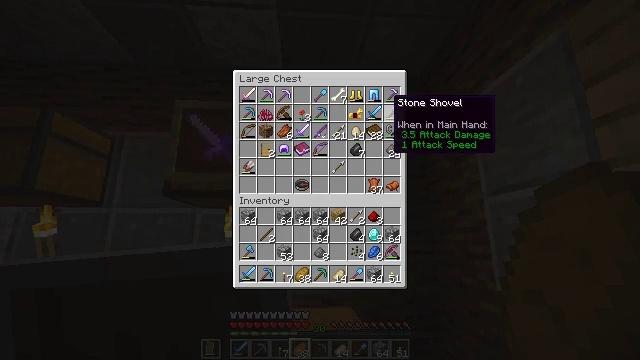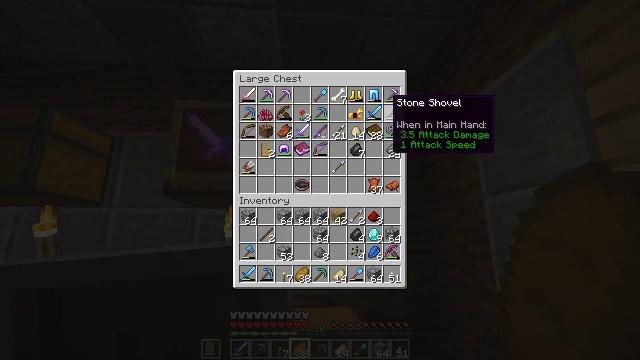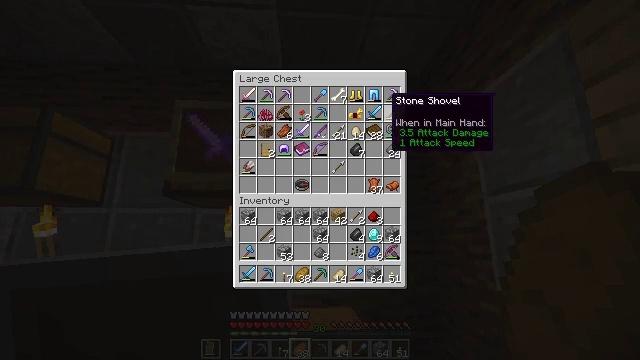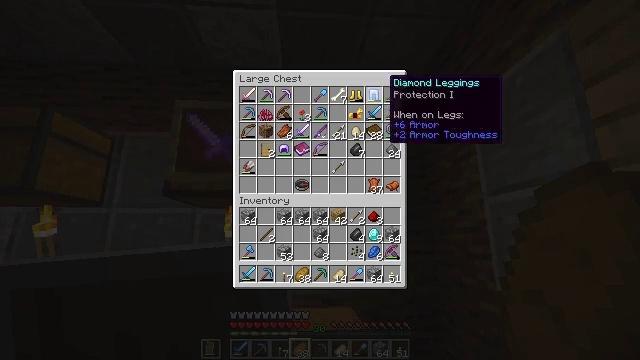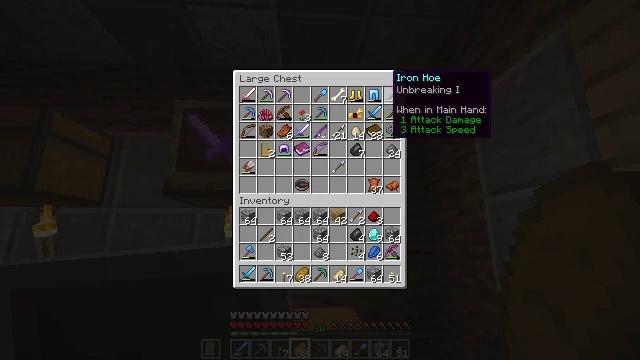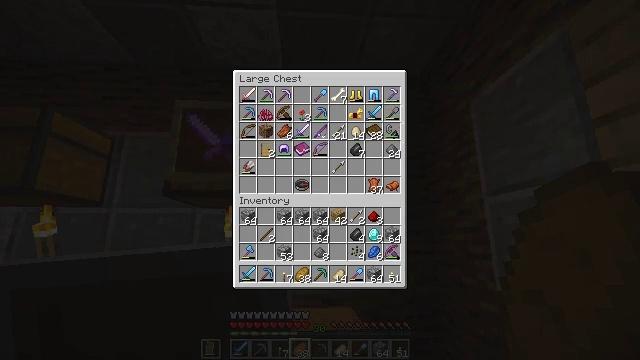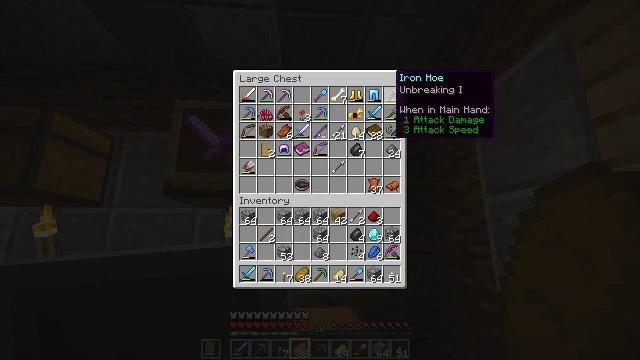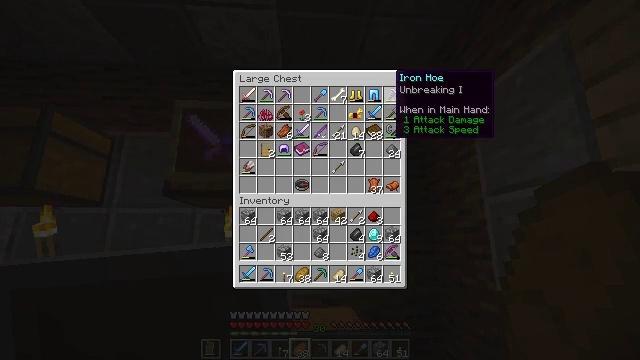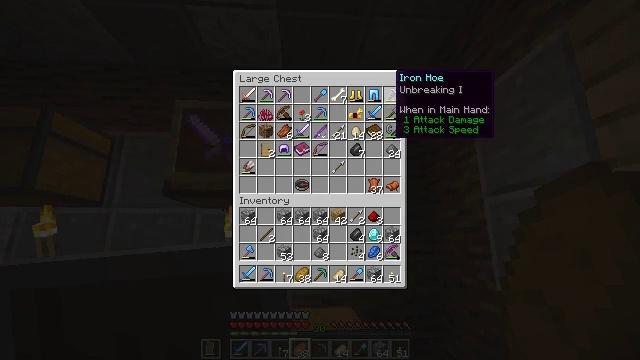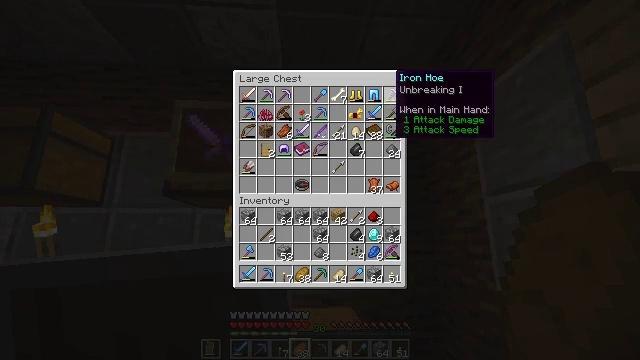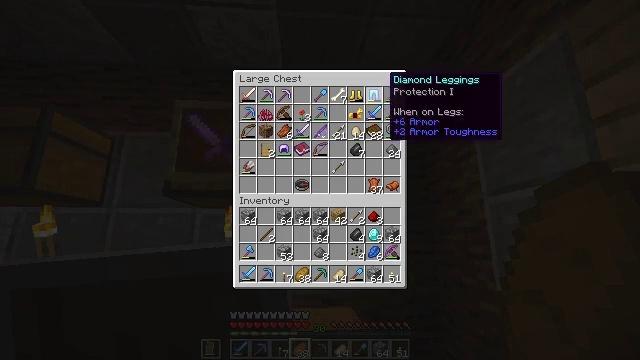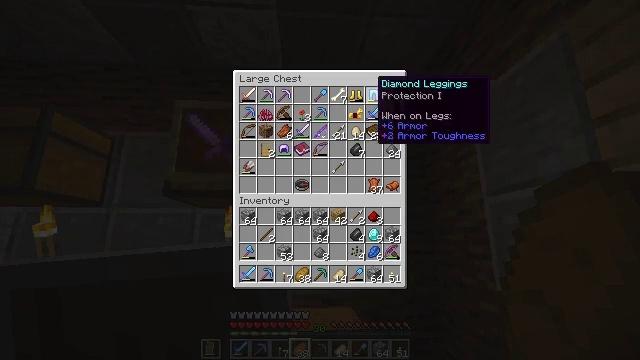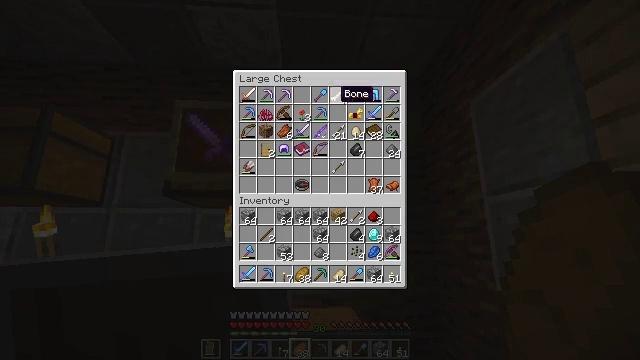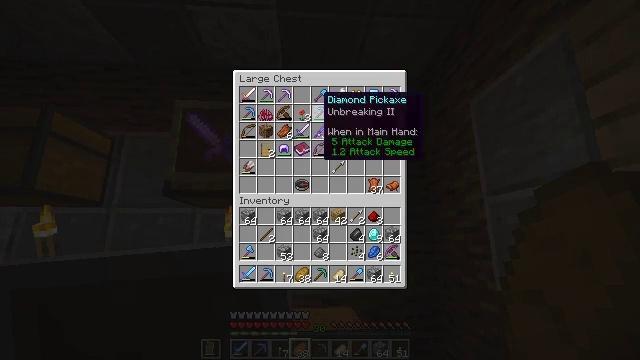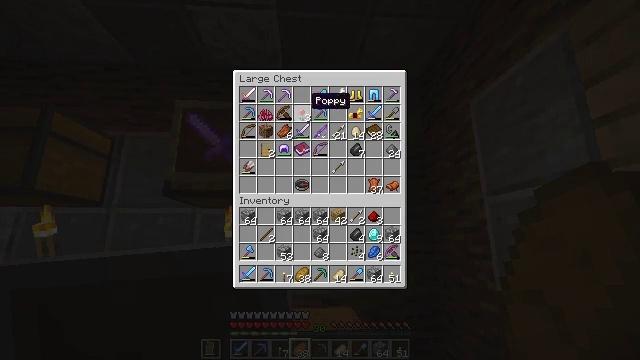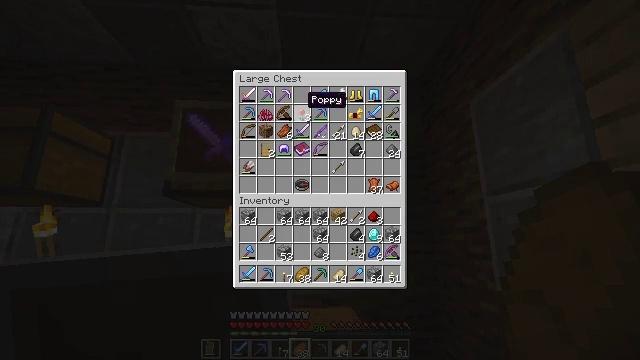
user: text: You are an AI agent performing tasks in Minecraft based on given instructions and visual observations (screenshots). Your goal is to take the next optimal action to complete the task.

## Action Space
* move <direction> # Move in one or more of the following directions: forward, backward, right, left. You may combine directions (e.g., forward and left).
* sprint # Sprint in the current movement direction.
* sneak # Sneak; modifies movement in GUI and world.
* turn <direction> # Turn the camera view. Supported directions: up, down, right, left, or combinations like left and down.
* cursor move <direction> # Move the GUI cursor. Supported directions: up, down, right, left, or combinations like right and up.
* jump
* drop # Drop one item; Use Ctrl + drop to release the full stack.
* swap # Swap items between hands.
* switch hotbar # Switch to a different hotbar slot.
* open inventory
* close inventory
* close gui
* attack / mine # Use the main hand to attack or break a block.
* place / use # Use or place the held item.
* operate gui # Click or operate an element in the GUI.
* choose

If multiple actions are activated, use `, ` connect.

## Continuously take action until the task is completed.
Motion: motion action
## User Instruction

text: Assemble materials to create a crossbow.
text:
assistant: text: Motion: sneak
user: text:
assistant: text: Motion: sneak
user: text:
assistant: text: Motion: sneak, cursor move up
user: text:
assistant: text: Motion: sneak
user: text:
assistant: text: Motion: sneak
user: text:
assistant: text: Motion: sneak
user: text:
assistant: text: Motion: sneak
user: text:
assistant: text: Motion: sneak
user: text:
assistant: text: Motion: sneak
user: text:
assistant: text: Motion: sneak
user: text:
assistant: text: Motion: sneak, cursor move left
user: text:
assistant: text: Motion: sneak, cursor move left and down
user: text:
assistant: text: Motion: sneak, cursor move left
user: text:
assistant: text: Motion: sneak, cursor move left
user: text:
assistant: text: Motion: sneak
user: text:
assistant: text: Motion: sneak
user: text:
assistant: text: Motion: sneak
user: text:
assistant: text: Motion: sneak
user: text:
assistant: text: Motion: sneak, cursor move left
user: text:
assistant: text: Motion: sneak
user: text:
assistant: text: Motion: sneak
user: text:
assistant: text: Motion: sneak, cursor move left
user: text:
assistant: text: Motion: sneak
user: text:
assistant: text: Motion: sneak
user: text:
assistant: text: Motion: sneak
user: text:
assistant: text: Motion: sneak, cursor move right and down
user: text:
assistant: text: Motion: sneak, cursor move right and down
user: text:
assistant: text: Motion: sneak
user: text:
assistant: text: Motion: sneak
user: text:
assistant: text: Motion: sneak